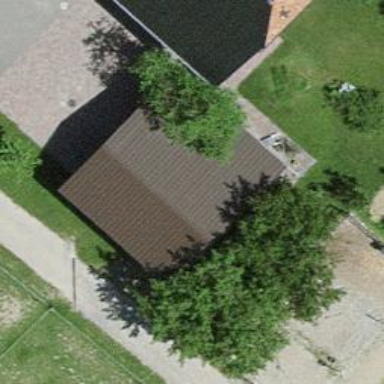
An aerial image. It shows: Garage building.